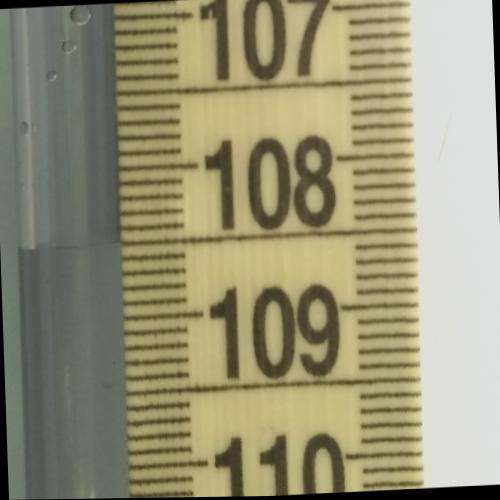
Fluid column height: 108.5 cm